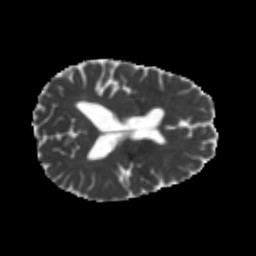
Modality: MD
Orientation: axial
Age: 24
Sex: male
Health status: healthy
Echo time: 0.074 s